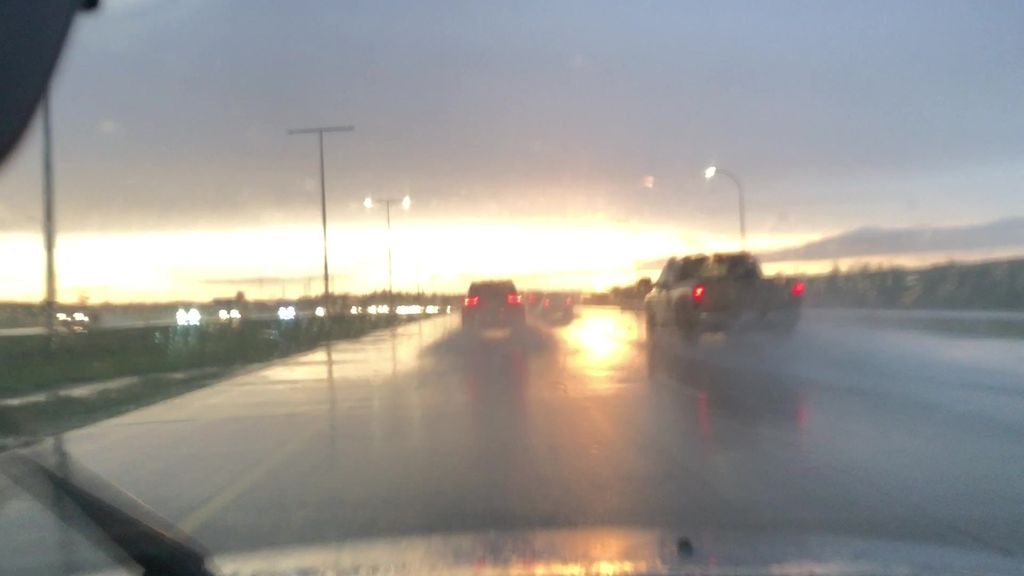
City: edmonton